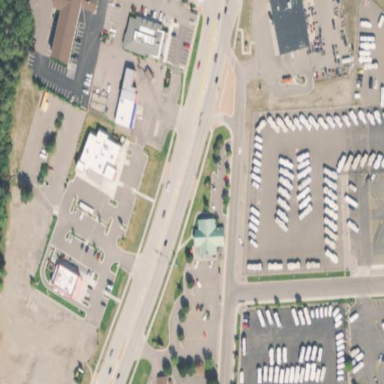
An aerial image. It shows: Retail area.